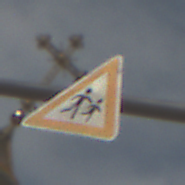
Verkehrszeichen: KinderLinks
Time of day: MorningAfternoon
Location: Outdoor (Urban)
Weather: PartlyCloudy
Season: NotSpecified
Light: Natural